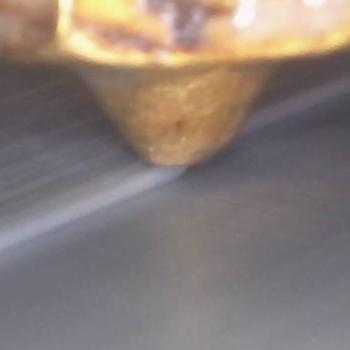
Flow rate: 70%